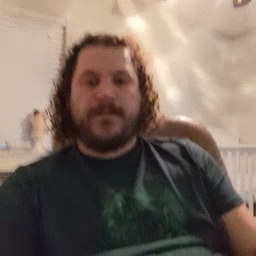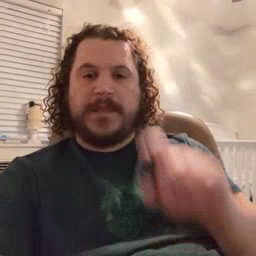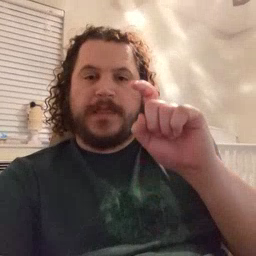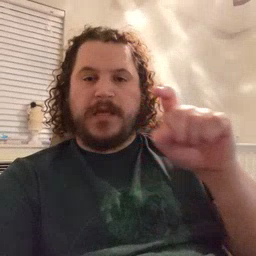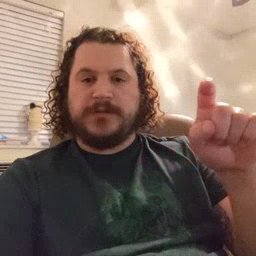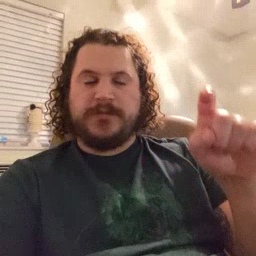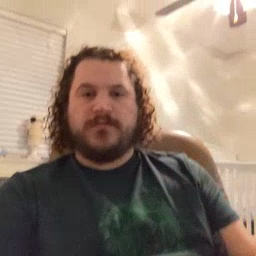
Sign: closet